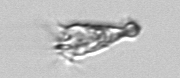
Label: Paratontonia_gracillima